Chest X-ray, AP view. Patient: 74 years old, sex F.
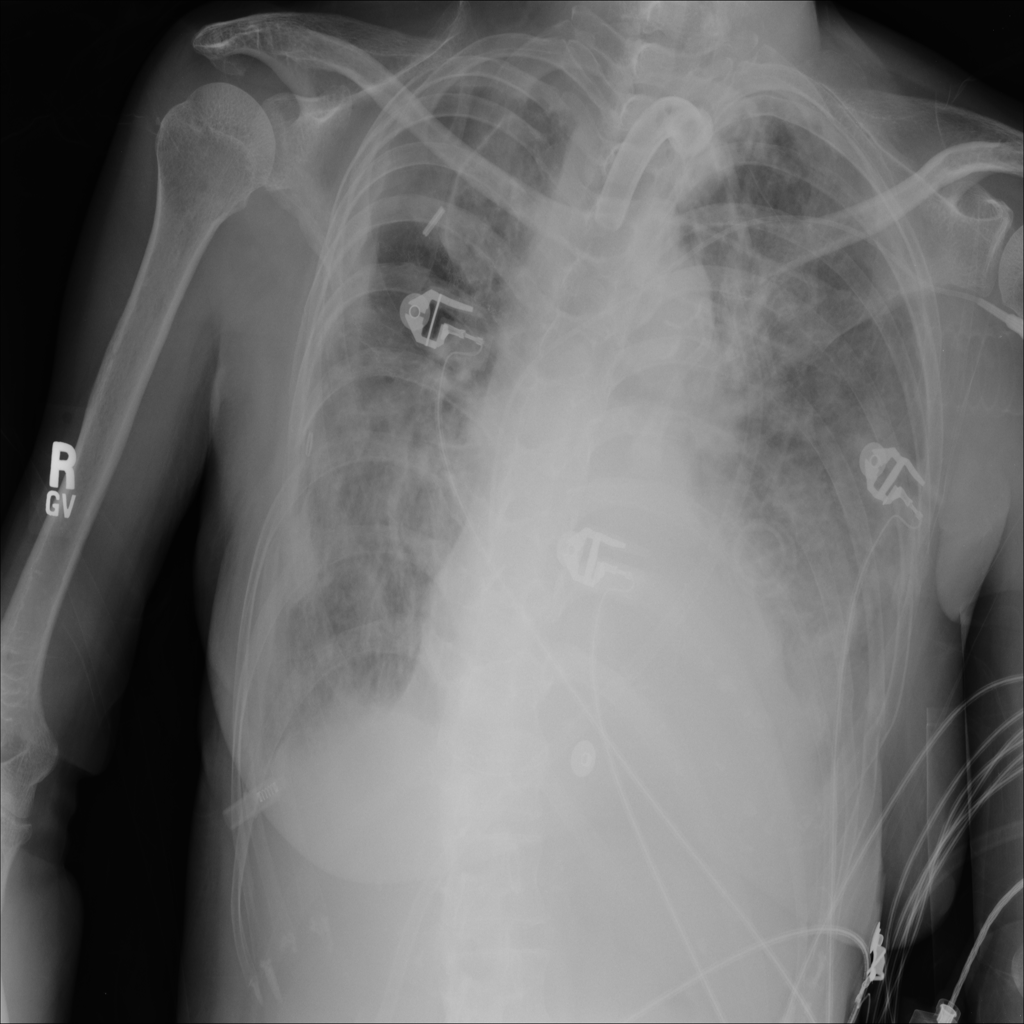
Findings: Effusion, Infiltration